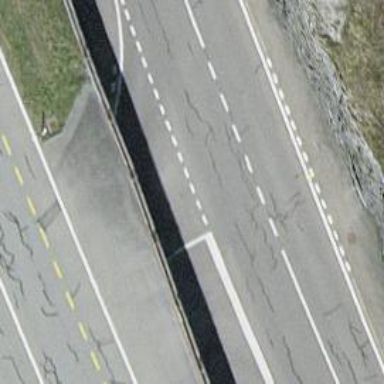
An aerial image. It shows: Stop road.